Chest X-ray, AP view. Patient: 57 years old, sex F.
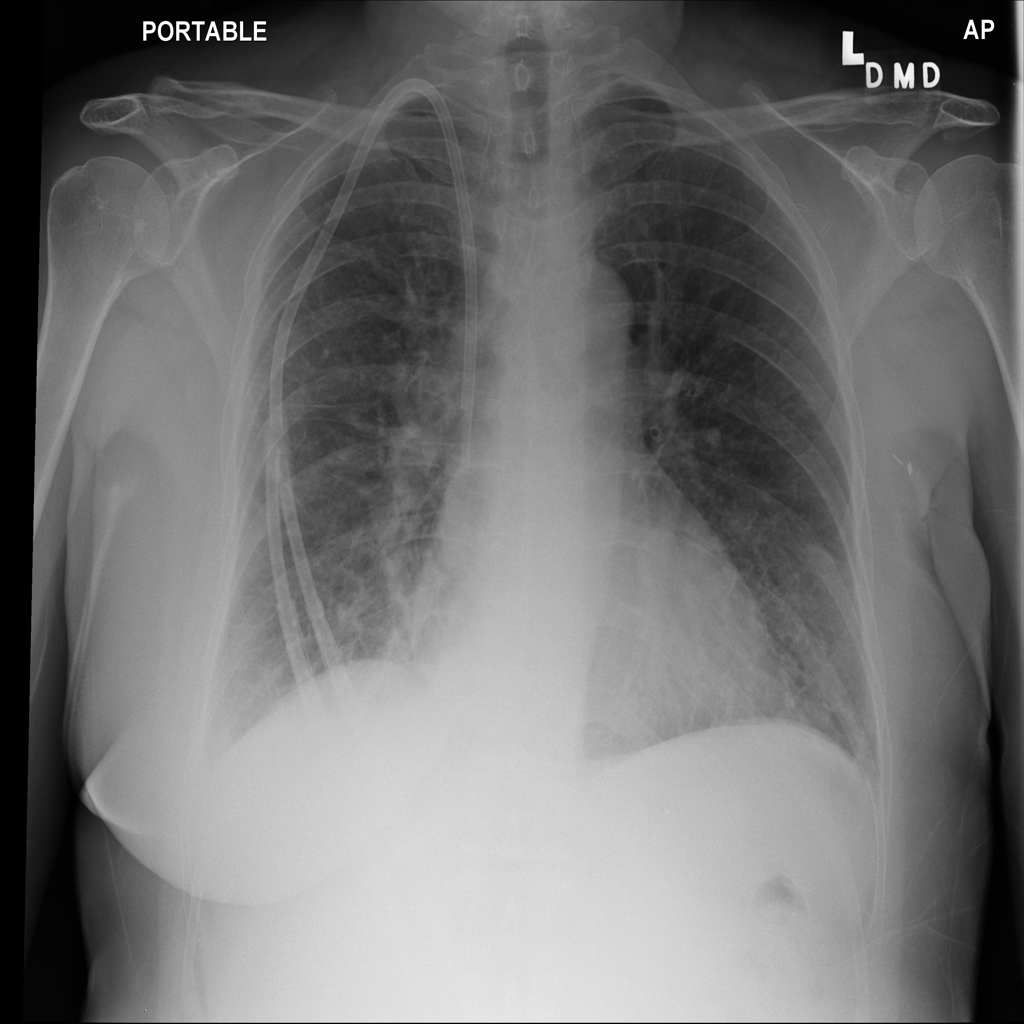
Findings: Atelectasis, Edema, Mass, Pleural_Thickening